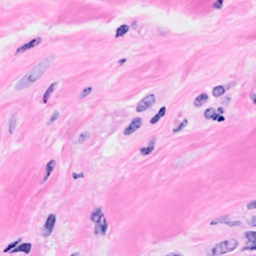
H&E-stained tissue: Breast